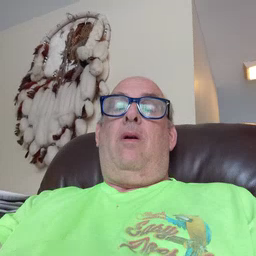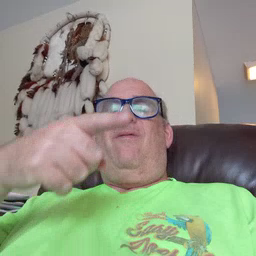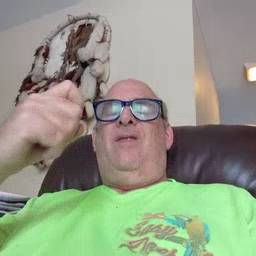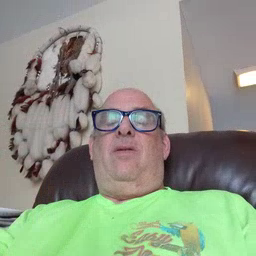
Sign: fast